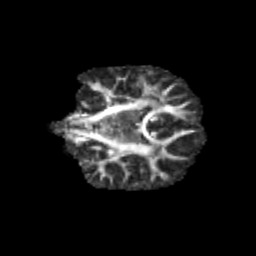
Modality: FA
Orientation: coronal
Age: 11
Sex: male
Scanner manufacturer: siemens
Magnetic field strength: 3 T
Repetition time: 3.8 s
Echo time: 0.07 s